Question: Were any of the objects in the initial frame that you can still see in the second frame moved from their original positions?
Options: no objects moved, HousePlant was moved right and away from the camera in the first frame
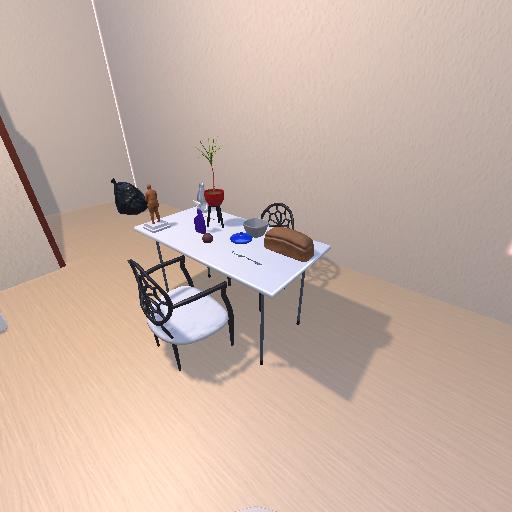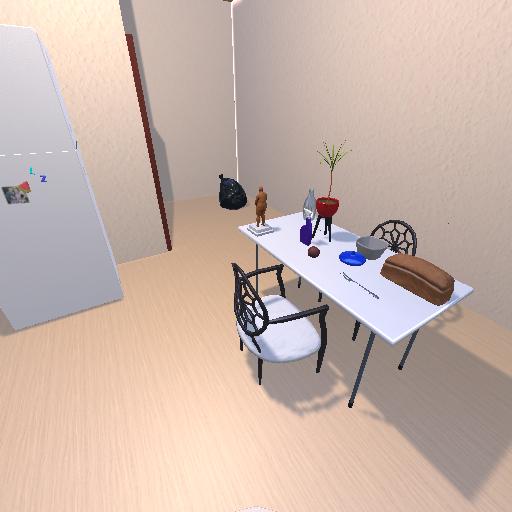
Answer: no objects moved